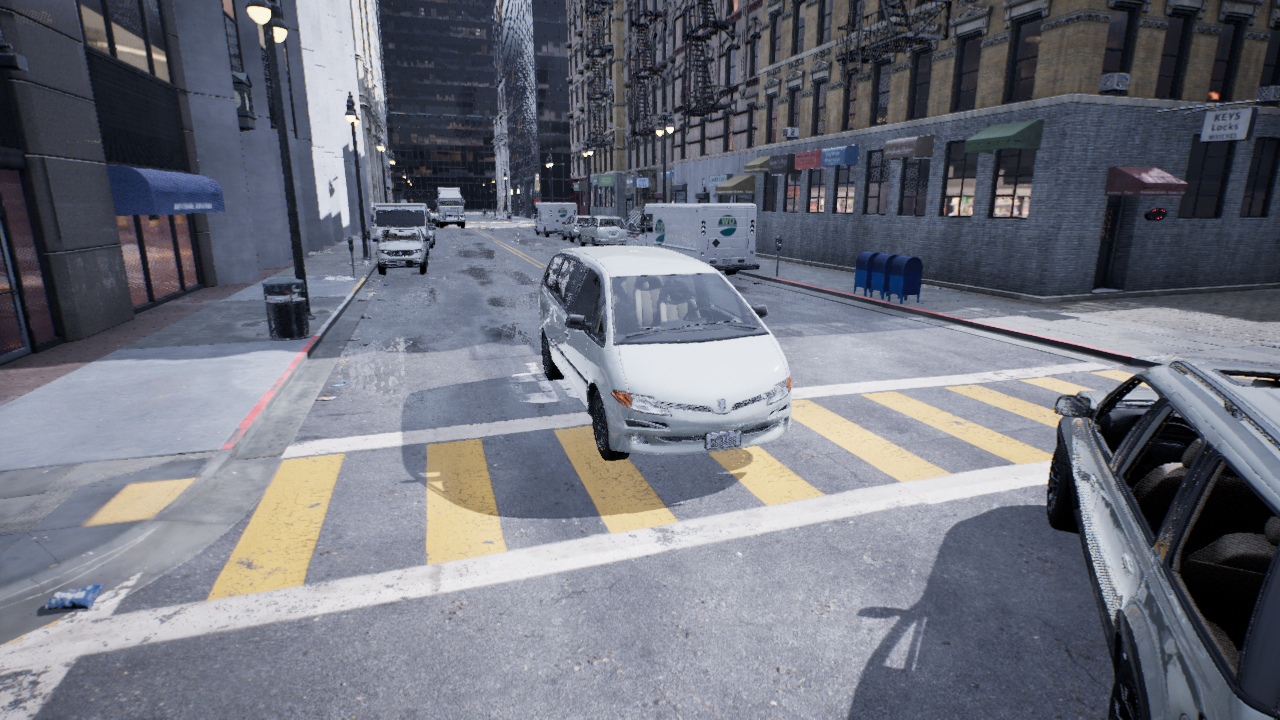
Venue: residential
Lighting: overcast
Vehicle rig: minivan